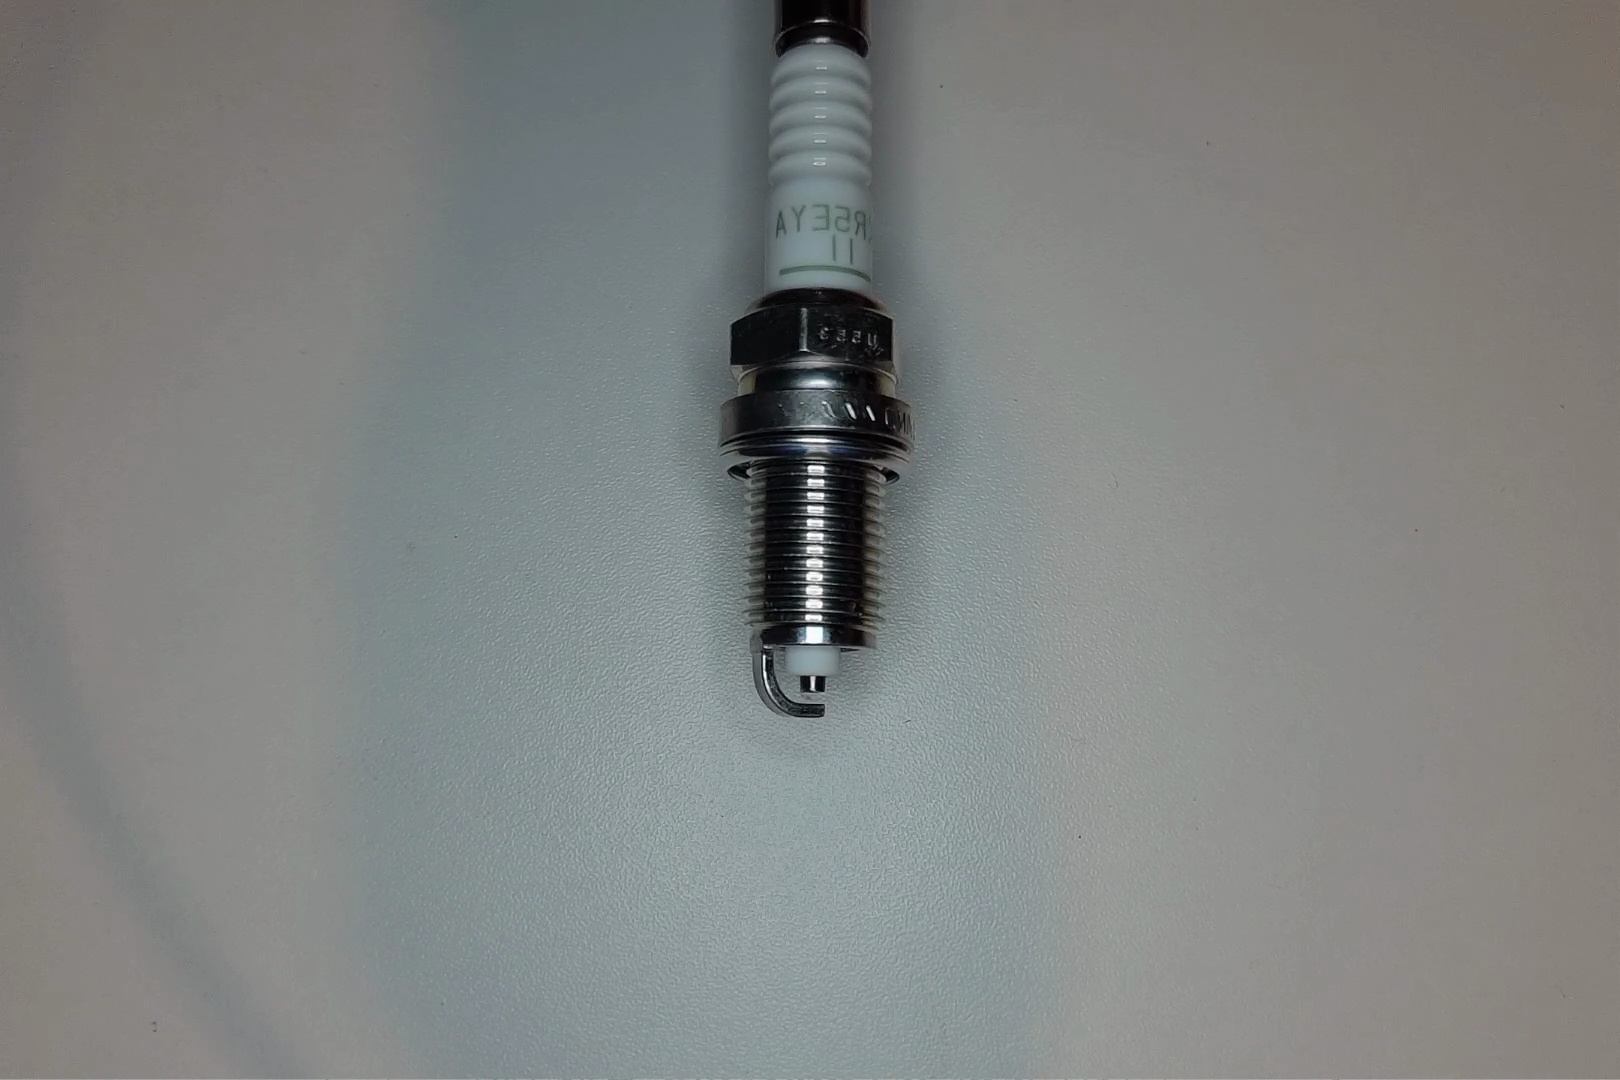
Label: normal